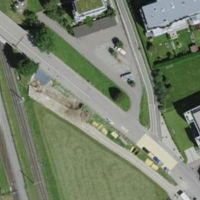
EUNIS habitat code: 25
Species observed at this site:
Polygonum aviculare